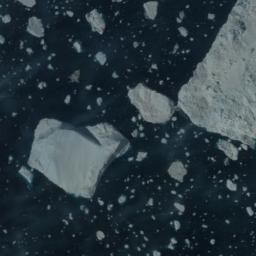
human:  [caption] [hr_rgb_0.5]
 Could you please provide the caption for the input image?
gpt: Two large pieces of ice and many small pieces of ice scattered on the deep blue sea .

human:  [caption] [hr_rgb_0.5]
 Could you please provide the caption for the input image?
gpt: There is a big ice and many small ice on the deep blue sea .

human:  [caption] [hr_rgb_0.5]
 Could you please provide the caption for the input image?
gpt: There are sea ice of different sizes .

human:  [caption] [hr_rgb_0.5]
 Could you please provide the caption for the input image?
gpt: Some ice hummocks and a lot of small pieces of sea ice float in the deep blue sea .

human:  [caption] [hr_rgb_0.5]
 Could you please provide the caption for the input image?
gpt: There are some blocks of sea ice .